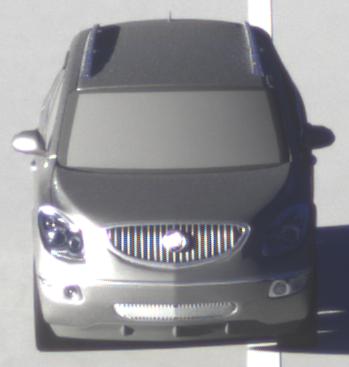
Make: Buick
Model: Enclave
Detailed model: GMT967
Model produced from: 2007
Model produced until: 2017
Doors: 5
Color: gray
Road condition: dry road
Daytime: sunrise or sunset
Contrast: high contrast